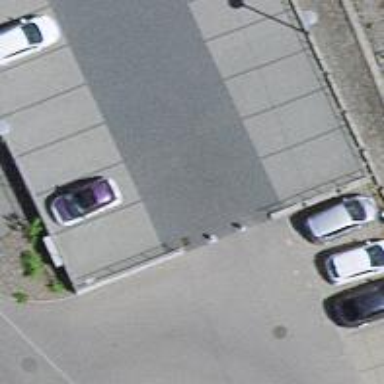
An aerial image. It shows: Bollard.